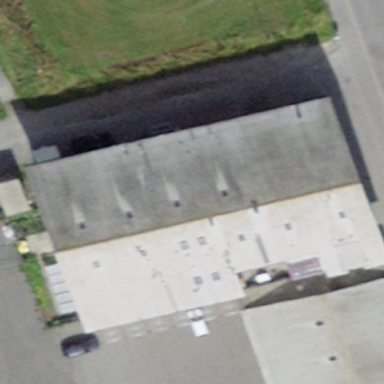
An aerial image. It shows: Gabled building with grey roof.